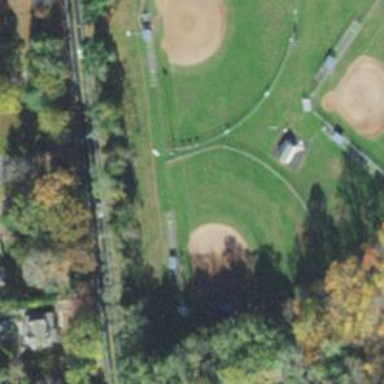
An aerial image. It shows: Baseball pitch for leisure land.